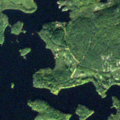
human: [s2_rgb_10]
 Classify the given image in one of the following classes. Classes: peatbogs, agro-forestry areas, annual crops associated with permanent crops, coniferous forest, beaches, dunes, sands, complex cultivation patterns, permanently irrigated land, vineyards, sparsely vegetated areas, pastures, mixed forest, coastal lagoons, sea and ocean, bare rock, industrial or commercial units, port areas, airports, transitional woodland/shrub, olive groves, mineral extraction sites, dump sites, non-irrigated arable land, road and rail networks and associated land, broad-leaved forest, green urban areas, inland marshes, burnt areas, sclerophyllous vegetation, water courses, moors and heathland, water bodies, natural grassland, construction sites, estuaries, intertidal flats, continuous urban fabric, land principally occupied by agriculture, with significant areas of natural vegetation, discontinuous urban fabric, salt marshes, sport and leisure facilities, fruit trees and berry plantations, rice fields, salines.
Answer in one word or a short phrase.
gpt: coniferous forest, water bodies